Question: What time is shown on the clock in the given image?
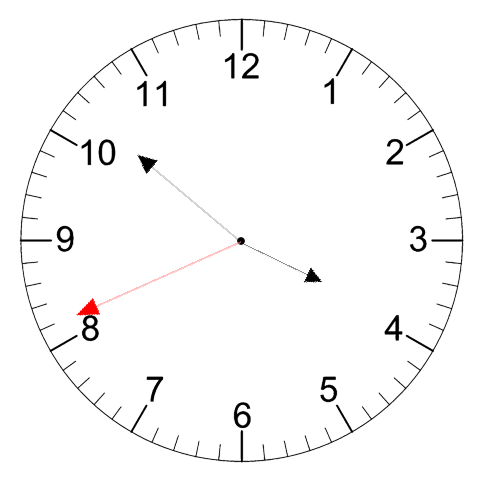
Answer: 03:51:41